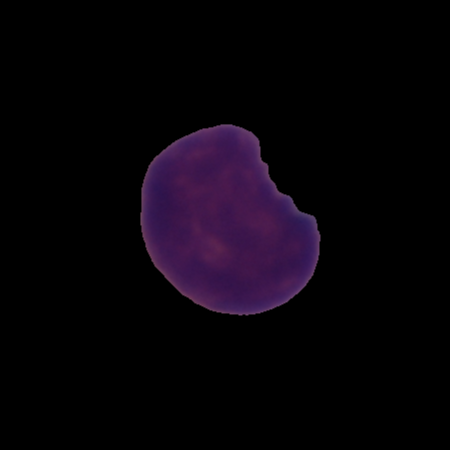
Label: healthy